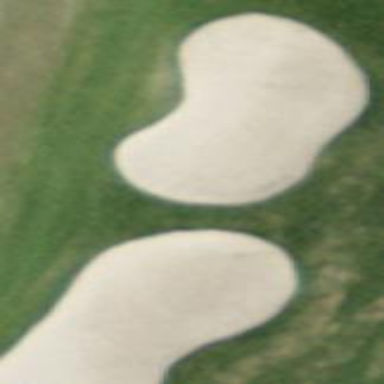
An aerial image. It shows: Sand bunker on golf course.